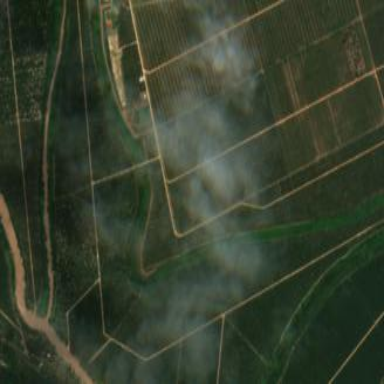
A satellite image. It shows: Oil palm orchard.